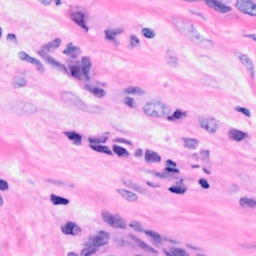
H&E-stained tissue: Breast